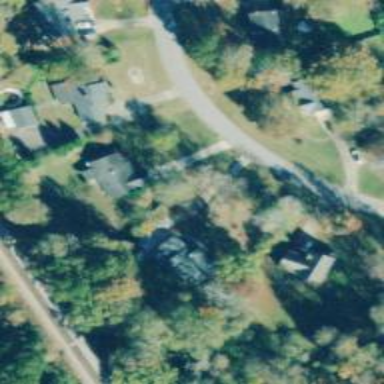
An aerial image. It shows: Driveway leading to service road.